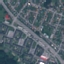
Label: Highway